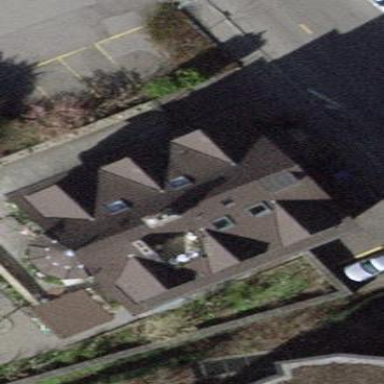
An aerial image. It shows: Gabled roof on building that houses apartments.